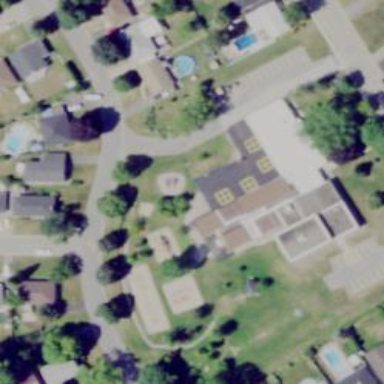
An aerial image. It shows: School.